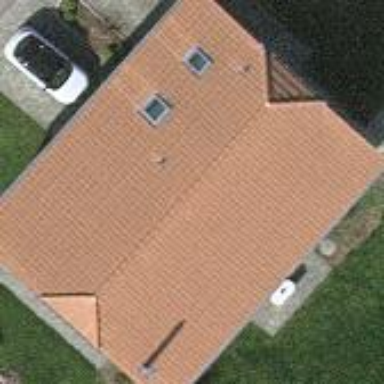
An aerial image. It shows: Building with roof made of roof tiles.